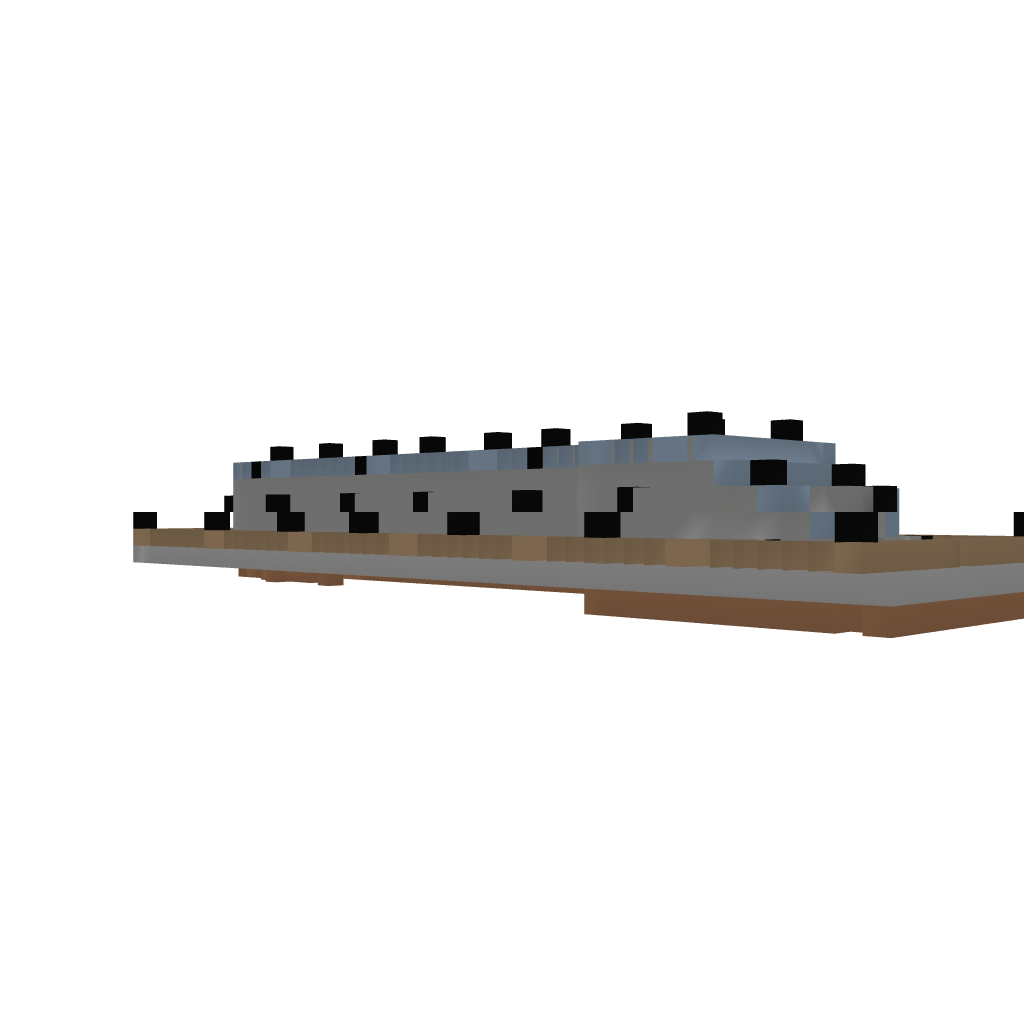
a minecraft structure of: Huge Furnace Factory